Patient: sex F, age 61
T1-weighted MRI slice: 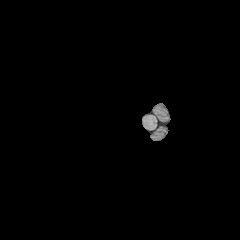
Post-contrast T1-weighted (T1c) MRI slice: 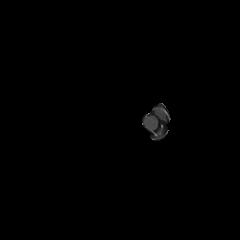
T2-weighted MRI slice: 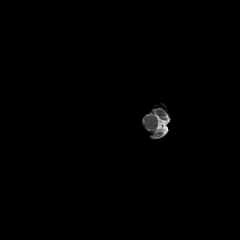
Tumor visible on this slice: no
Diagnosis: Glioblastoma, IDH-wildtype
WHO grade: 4